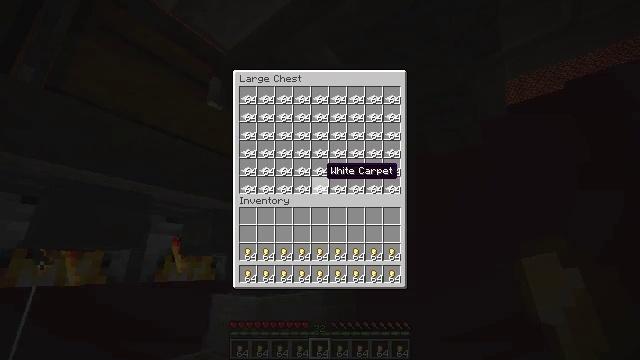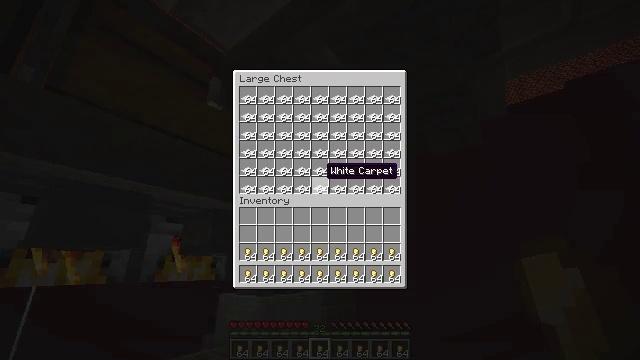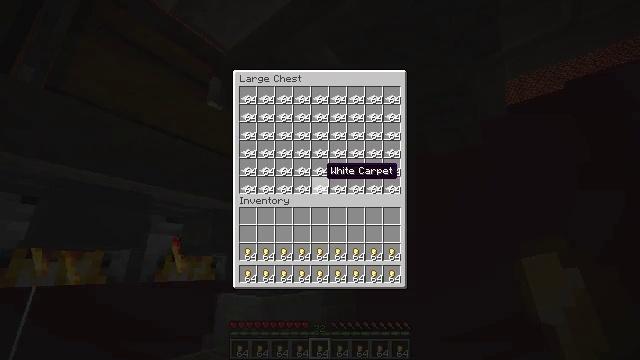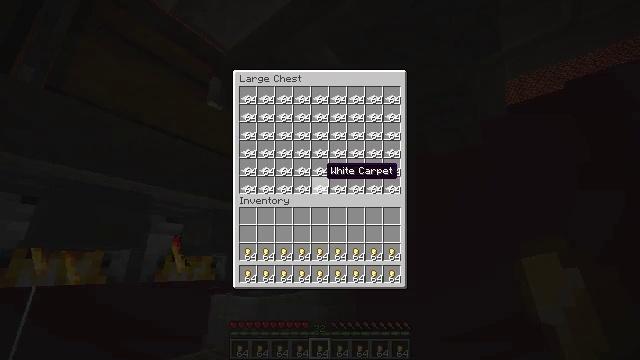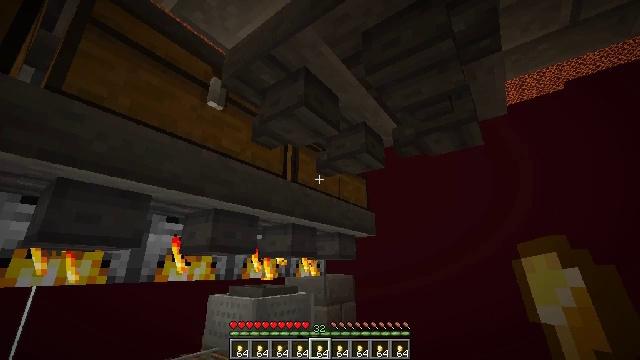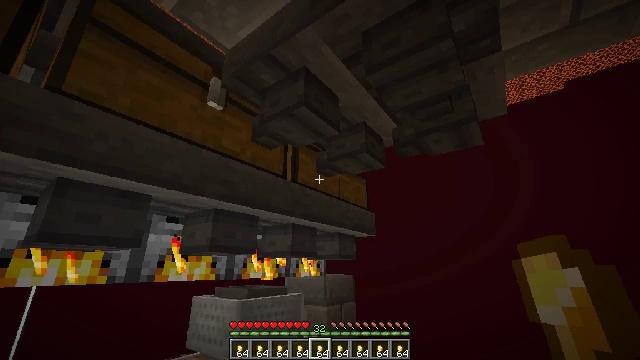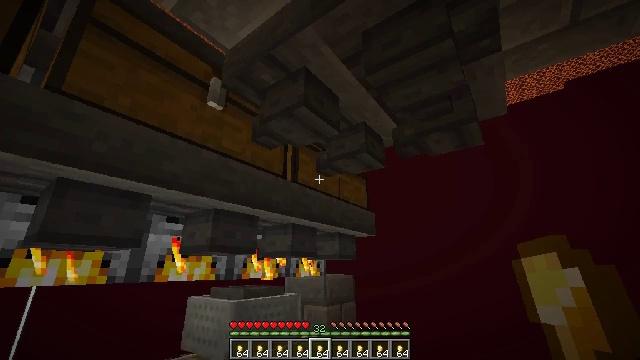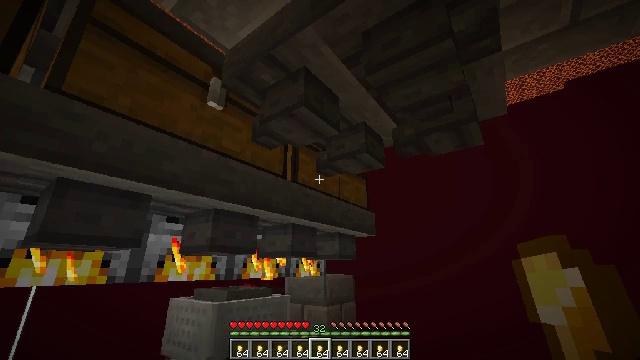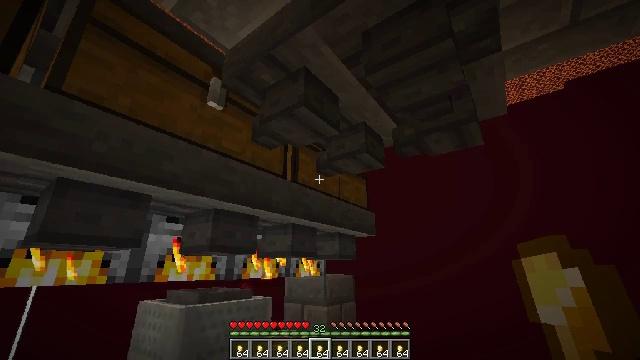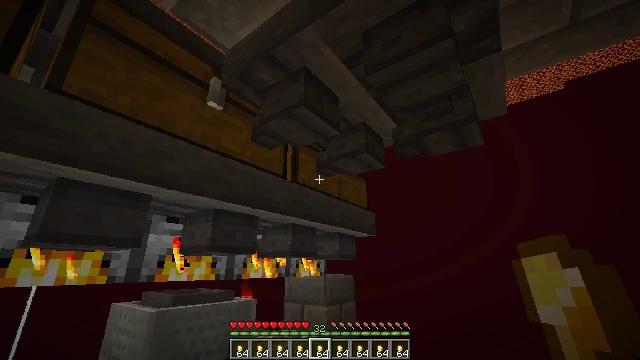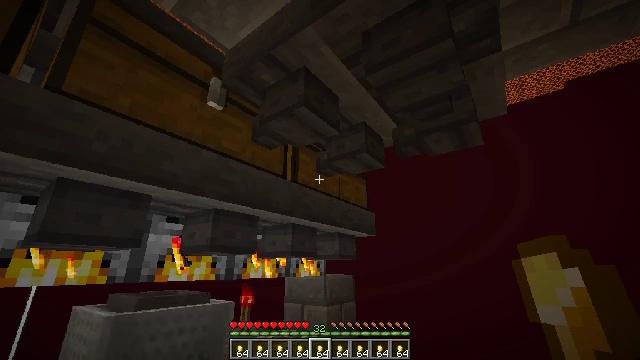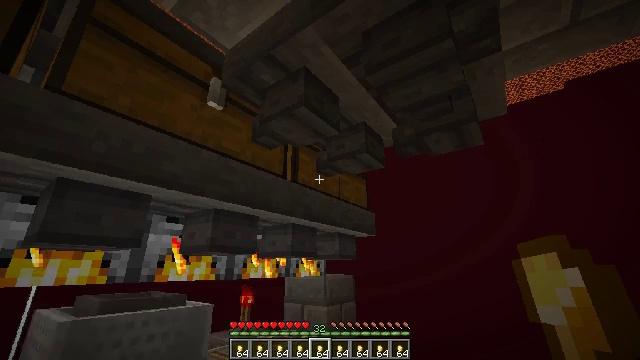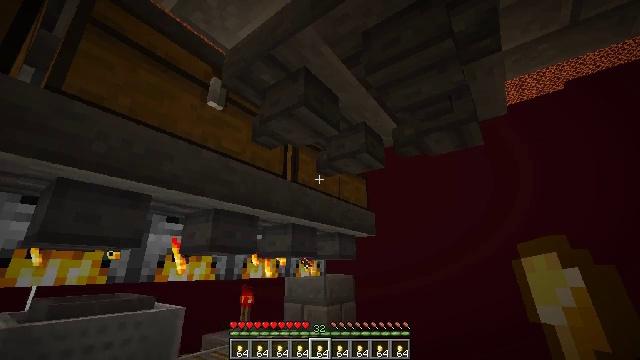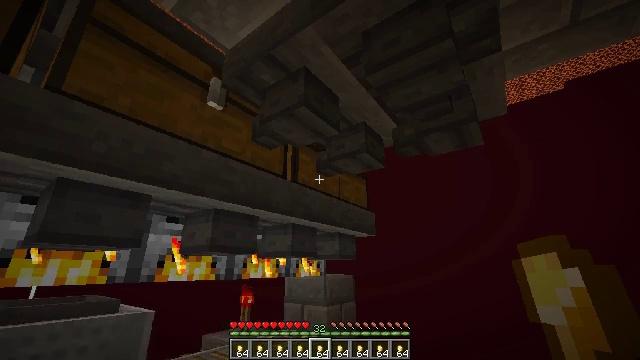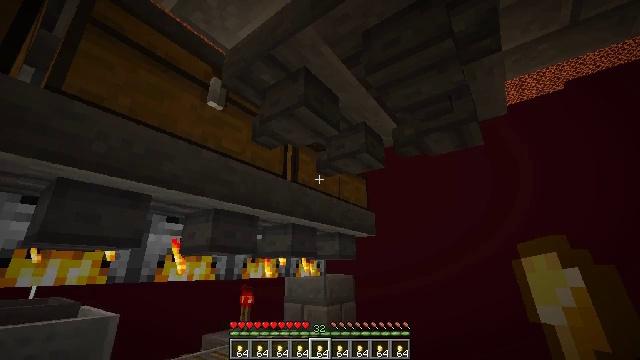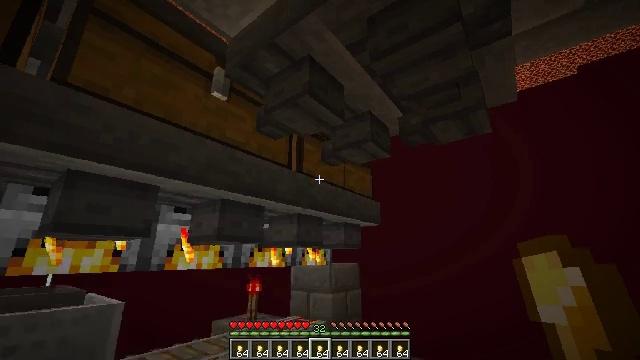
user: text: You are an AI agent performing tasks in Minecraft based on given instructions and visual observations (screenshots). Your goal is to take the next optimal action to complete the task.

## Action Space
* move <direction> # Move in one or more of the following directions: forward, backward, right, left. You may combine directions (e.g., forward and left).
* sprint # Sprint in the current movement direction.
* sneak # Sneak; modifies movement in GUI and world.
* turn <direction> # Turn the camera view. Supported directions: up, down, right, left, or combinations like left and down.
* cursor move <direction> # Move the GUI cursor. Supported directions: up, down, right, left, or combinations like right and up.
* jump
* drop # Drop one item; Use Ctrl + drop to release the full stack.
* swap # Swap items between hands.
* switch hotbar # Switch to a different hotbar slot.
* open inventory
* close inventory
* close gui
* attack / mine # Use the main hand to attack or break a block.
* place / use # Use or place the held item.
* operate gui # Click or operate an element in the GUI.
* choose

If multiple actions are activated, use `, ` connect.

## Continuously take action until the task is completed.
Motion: motion action
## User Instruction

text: Smelt gold ore into a gold ingot.
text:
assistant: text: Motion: no_op
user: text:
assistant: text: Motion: no_op
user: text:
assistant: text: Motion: no_op
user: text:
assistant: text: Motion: close inventory
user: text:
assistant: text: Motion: close inventory
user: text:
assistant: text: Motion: close inventory
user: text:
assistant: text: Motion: close inventory
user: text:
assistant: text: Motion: no_op
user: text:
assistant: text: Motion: no_op
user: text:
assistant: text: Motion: no_op
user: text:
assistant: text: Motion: no_op
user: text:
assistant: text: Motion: no_op
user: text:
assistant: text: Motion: no_op
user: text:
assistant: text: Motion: no_op
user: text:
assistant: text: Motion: turn left and down
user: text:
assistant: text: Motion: turn left and down
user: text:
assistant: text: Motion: turn left and down
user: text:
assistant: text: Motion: turn left and down
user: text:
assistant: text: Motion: move right
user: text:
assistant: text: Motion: move right
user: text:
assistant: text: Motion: move right
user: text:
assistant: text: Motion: move right
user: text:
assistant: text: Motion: move right
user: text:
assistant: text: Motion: move right
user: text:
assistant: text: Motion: no_op
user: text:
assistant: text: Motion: turn right and up
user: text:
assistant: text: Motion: turn right and up
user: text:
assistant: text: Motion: turn right and up
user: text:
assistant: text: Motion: turn right and up
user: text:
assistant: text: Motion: turn up